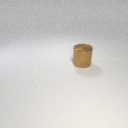
large brown metal cylinder